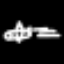
Label: airplane